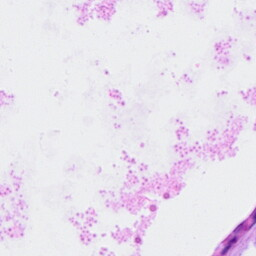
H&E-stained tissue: Ovarian